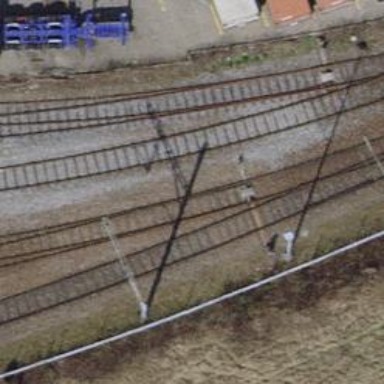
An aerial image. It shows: Railway switch.